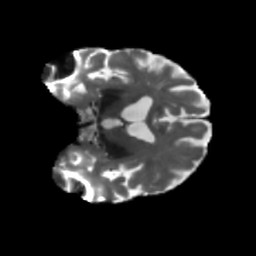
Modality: T2w
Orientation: coronal
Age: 68
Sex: male
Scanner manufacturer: siemens
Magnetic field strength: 3 T
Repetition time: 5.25 s
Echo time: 0.08 s